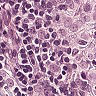
Metastatic tissue present: yes